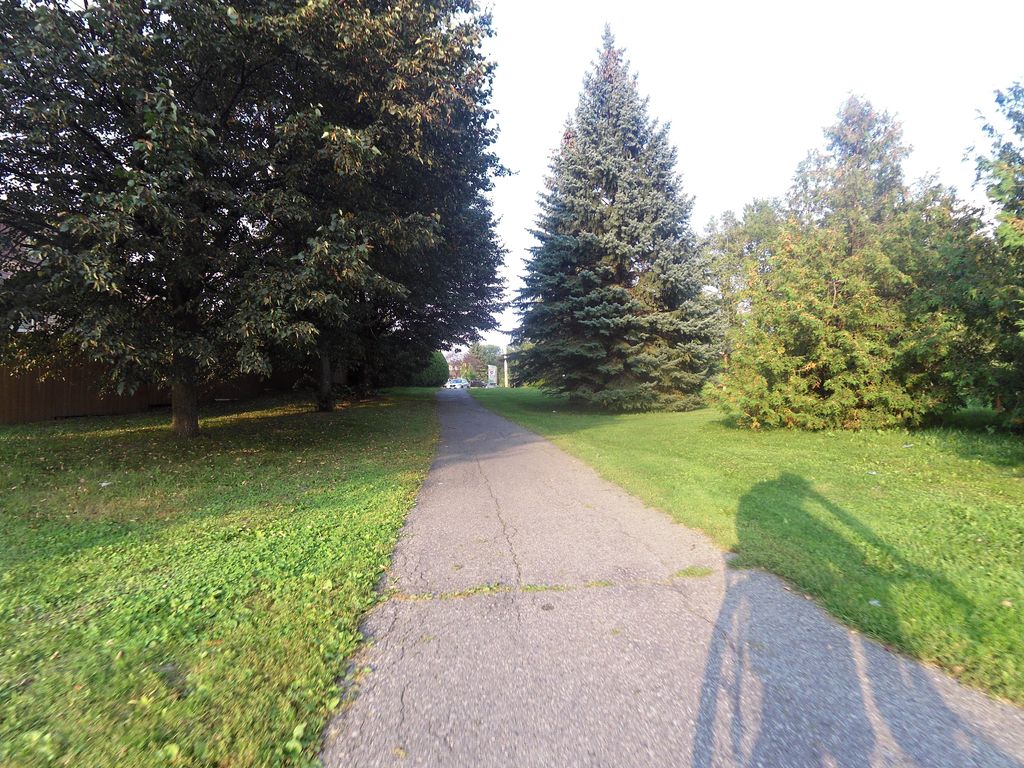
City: ottawa-gatineau